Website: lowes
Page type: customer-info-address
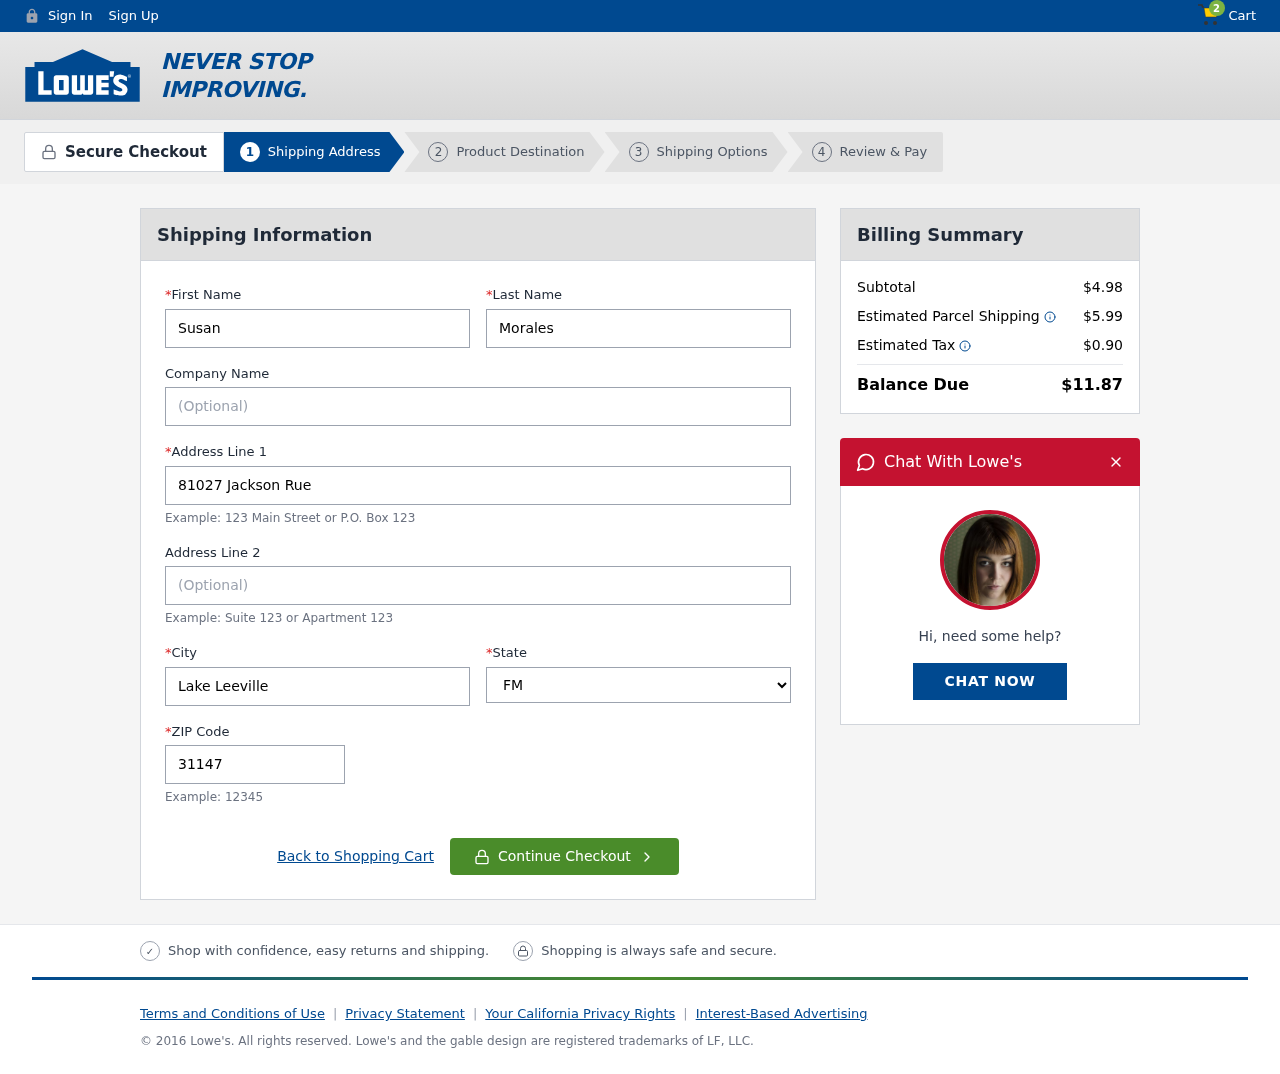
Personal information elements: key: PII_CITY
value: Lake Leeville
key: PII_FIRSTNAME
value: Susan
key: PII_LASTNAME
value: Morales
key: PII_POSTCODE
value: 31147
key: PII_STATE
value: FM
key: PII_STREET
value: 81027 Jackson Rue
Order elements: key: ORDER_NUM_ITEMS
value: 2
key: ORDER_SUBTOTAL
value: $4.98
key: ORDER_SHIPPING_COST
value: $5.99
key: ORDER_TAX
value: $0.90
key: ORDER_TOTAL
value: $11.87